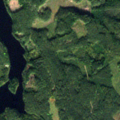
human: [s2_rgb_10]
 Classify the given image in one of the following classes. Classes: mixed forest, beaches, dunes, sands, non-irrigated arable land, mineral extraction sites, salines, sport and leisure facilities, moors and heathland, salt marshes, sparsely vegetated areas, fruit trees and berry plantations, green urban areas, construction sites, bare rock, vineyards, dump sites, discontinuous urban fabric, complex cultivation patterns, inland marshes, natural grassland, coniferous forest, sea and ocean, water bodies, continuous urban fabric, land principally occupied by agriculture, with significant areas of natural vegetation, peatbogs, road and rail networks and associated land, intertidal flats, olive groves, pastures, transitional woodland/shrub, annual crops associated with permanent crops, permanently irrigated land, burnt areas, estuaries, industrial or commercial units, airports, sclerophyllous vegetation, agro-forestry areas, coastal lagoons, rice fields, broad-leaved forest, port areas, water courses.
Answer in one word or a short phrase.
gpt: coniferous forest, transitional woodland/shrub, water bodies